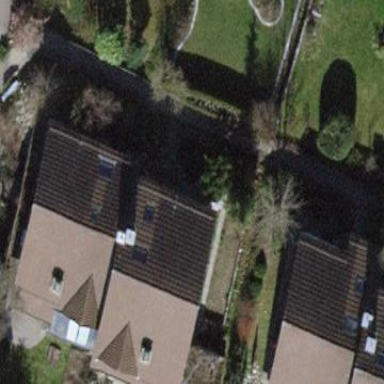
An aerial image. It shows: Building with tiled roof.